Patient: sex M, age 60
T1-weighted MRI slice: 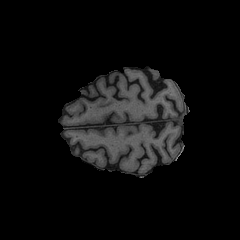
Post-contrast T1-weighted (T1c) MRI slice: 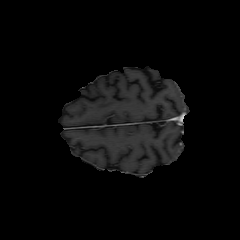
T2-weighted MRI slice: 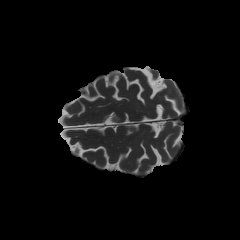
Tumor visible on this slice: no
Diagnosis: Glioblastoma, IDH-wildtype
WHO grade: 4